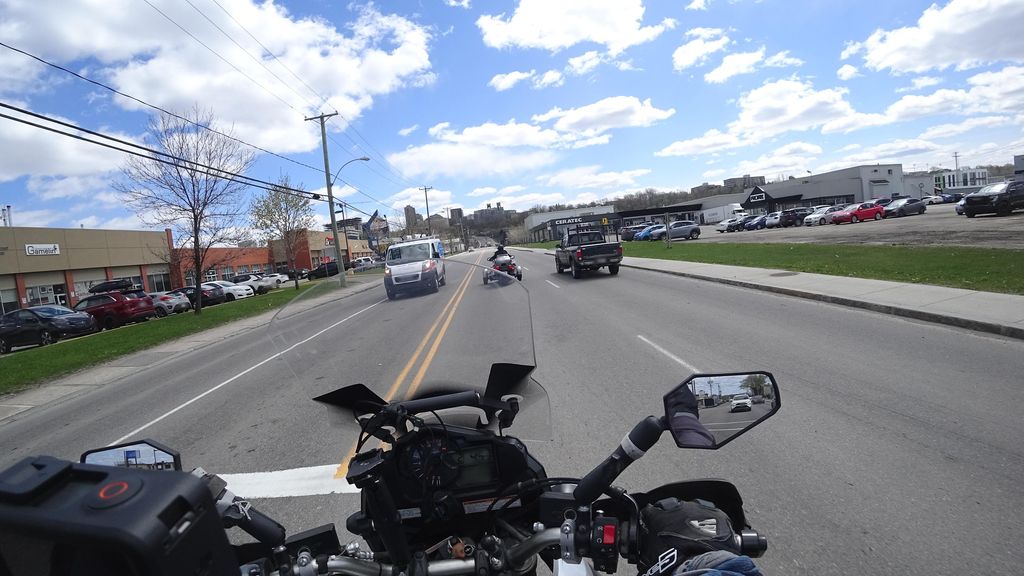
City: quebec_city